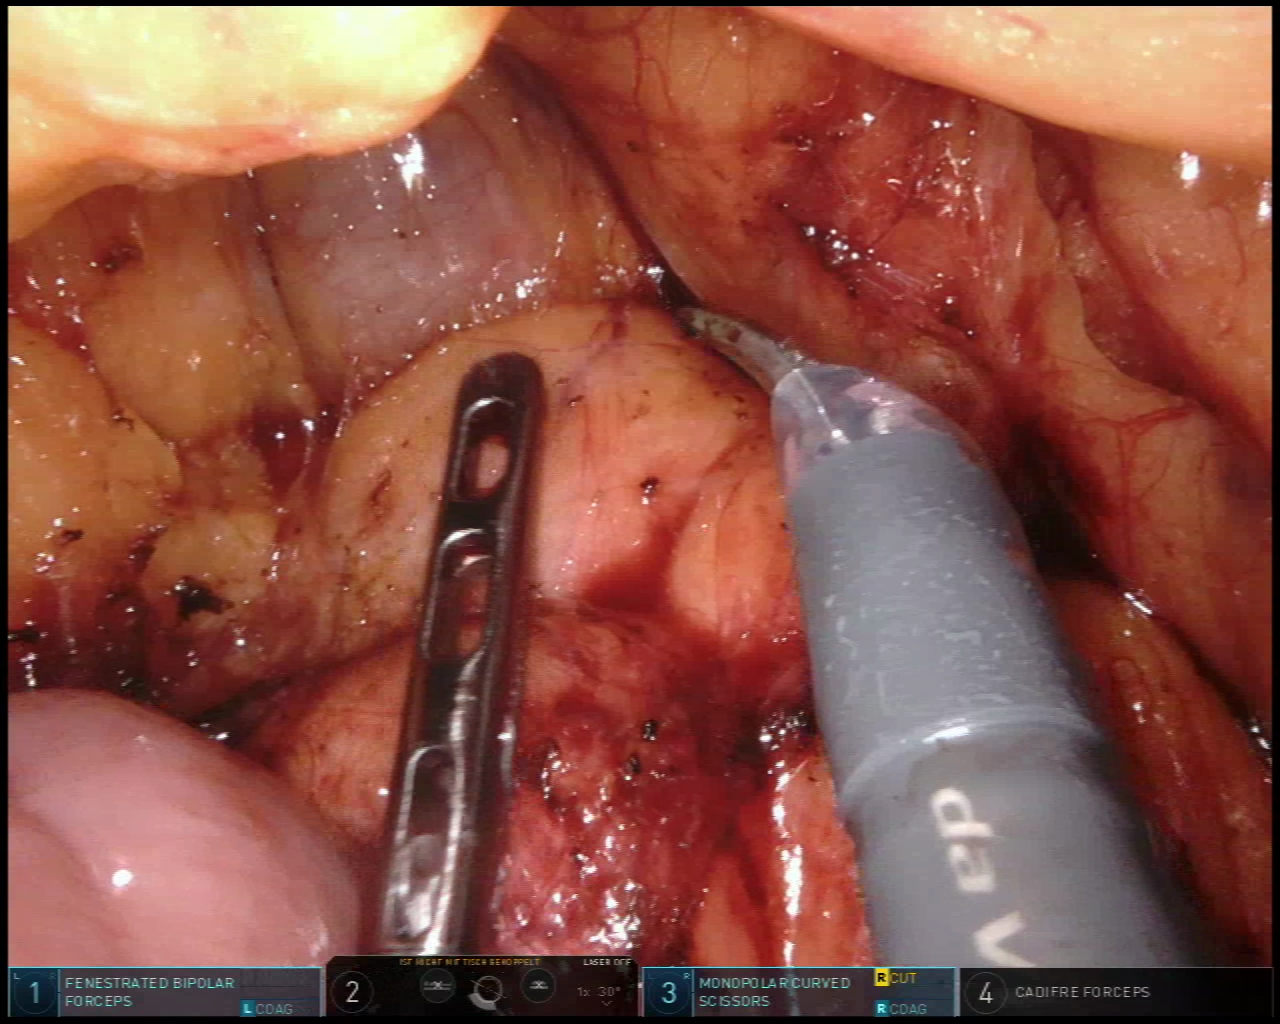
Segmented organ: stomach
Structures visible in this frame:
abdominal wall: no
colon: no
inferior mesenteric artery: no
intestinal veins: no
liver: no
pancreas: no
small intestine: yes
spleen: no
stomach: yes
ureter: no
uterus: no
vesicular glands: no